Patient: sex M, age 60
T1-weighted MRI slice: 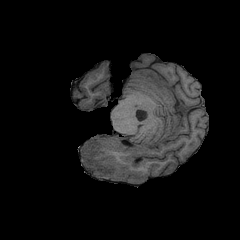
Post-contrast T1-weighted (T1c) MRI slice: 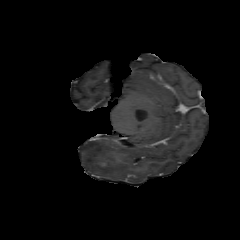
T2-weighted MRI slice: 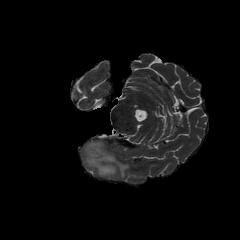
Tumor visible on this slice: yes
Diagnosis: Glioblastoma, IDH-wildtype
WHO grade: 4